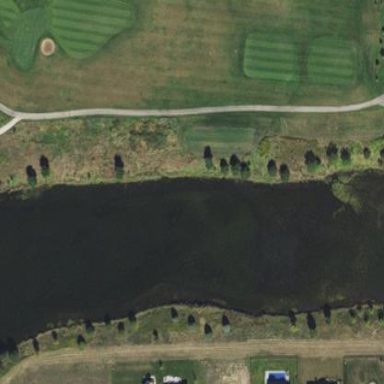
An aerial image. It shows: Water hazard on golf course.